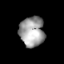
Tissue: skin
Cell type: Epithelial cells
Senescence score: 0.2064
Nuclear area (px): 732
Mean DAPI intensity: 157.709